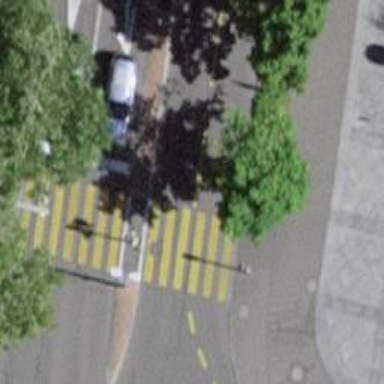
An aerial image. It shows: Road crossing with traffic signals and island.